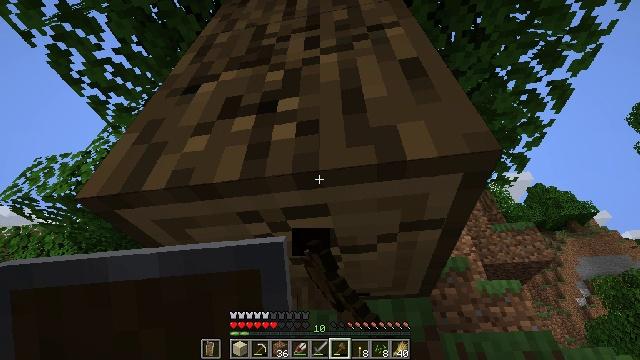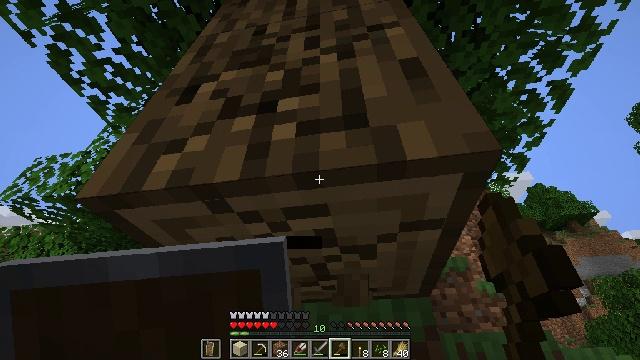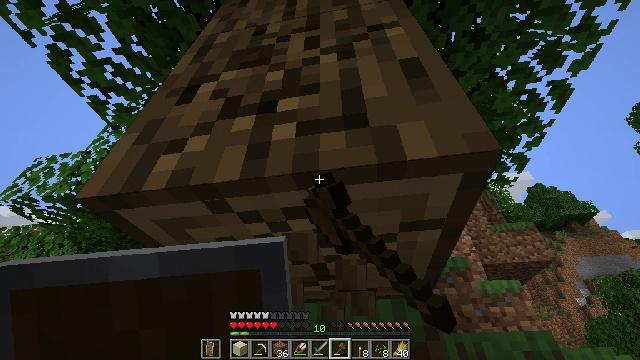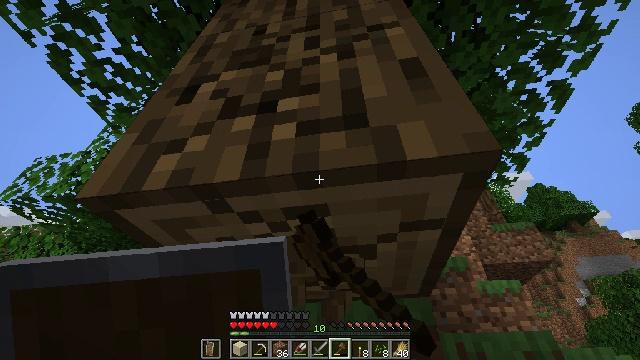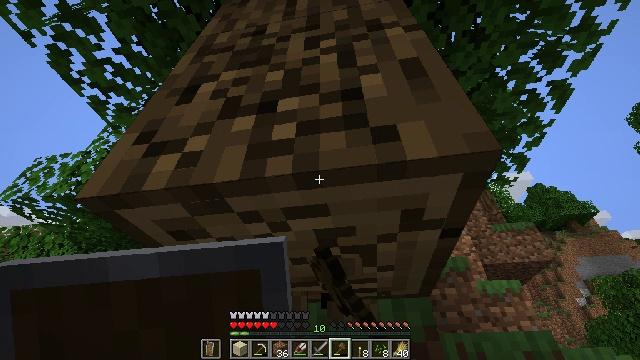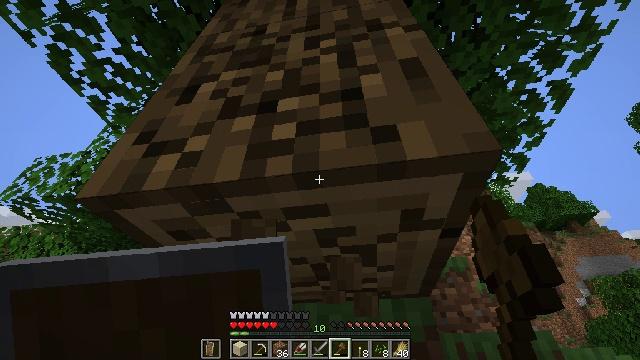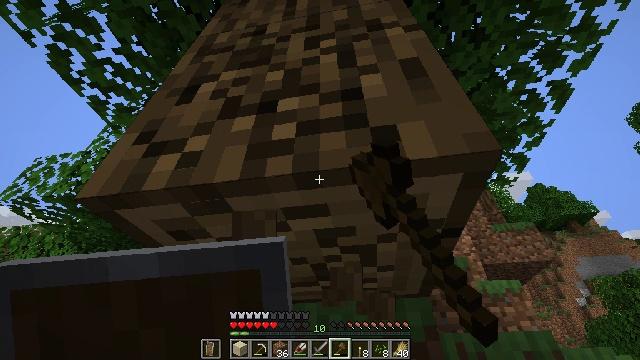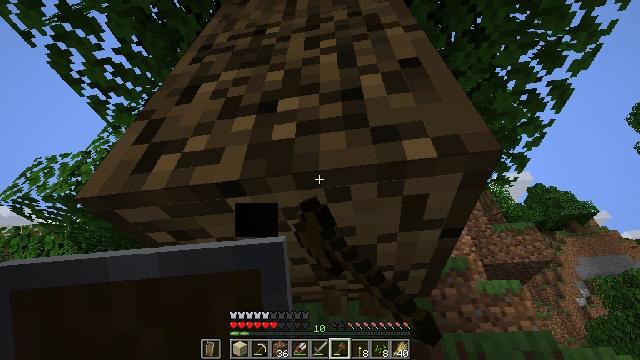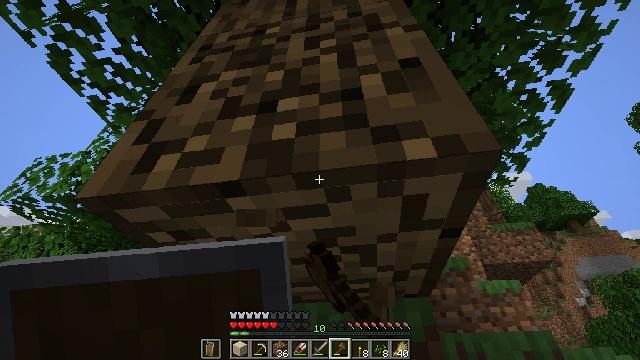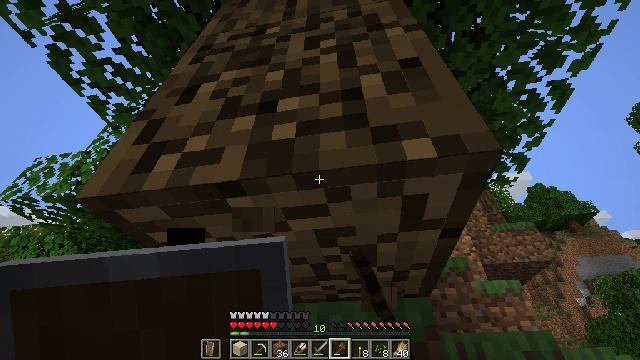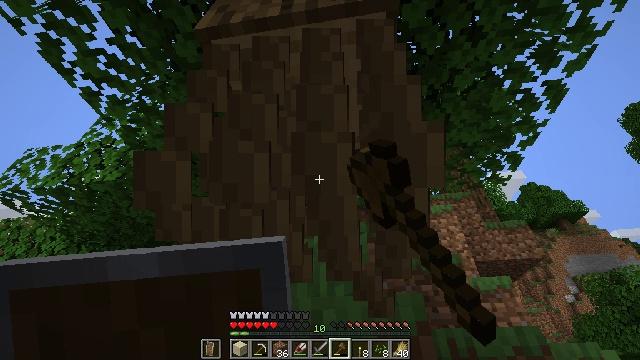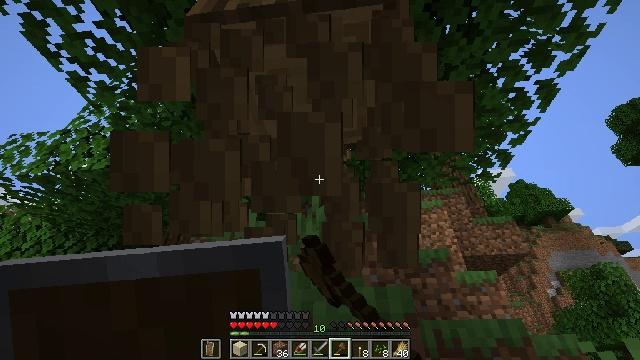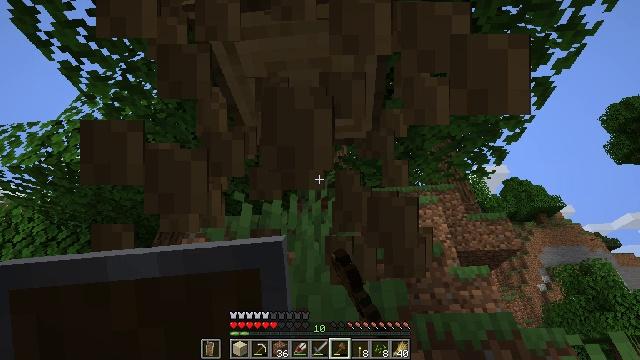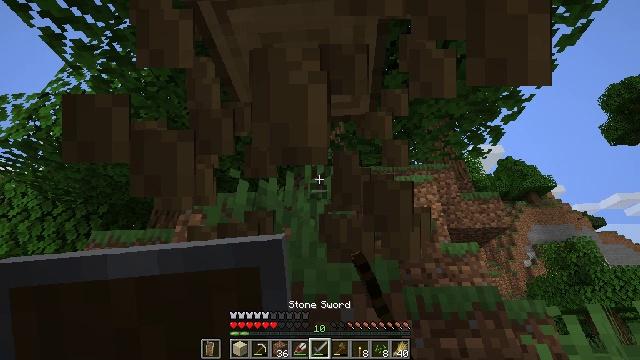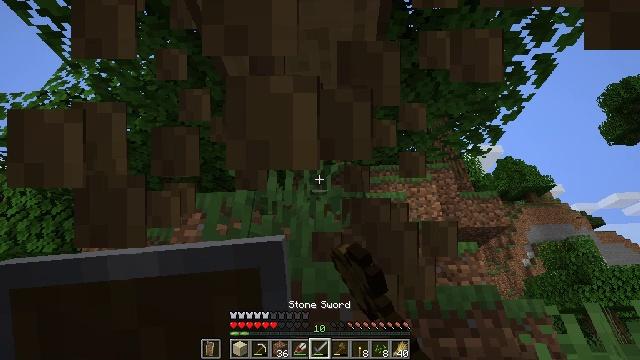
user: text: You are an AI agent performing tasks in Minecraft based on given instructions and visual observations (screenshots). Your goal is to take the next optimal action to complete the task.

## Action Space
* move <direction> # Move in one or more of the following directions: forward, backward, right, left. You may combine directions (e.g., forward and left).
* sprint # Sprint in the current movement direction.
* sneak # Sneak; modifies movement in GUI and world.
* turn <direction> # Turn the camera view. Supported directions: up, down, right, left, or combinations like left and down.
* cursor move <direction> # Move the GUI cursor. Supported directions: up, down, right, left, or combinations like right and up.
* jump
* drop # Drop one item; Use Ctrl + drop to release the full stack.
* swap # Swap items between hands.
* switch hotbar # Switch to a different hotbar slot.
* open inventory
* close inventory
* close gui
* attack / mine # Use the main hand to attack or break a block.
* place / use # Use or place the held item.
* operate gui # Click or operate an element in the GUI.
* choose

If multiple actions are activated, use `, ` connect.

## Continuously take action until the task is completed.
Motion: motion action
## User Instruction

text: Chop down the oak log.
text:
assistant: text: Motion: attack / mine
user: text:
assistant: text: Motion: attack / mine
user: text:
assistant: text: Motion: attack / mine
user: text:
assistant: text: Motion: attack / mine
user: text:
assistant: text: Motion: attack / mine
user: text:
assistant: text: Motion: attack / mine
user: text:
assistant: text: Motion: attack / mine
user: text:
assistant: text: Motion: attack / mine
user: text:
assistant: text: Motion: attack / mine
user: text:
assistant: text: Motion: turn right, attack / mine
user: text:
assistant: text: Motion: turn right and down, attack / mine
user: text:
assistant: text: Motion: turn right and down, attack / mine
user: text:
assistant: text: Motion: turn right and down, attack / mine
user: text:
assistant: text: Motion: attack / mine
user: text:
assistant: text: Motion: attack / mine